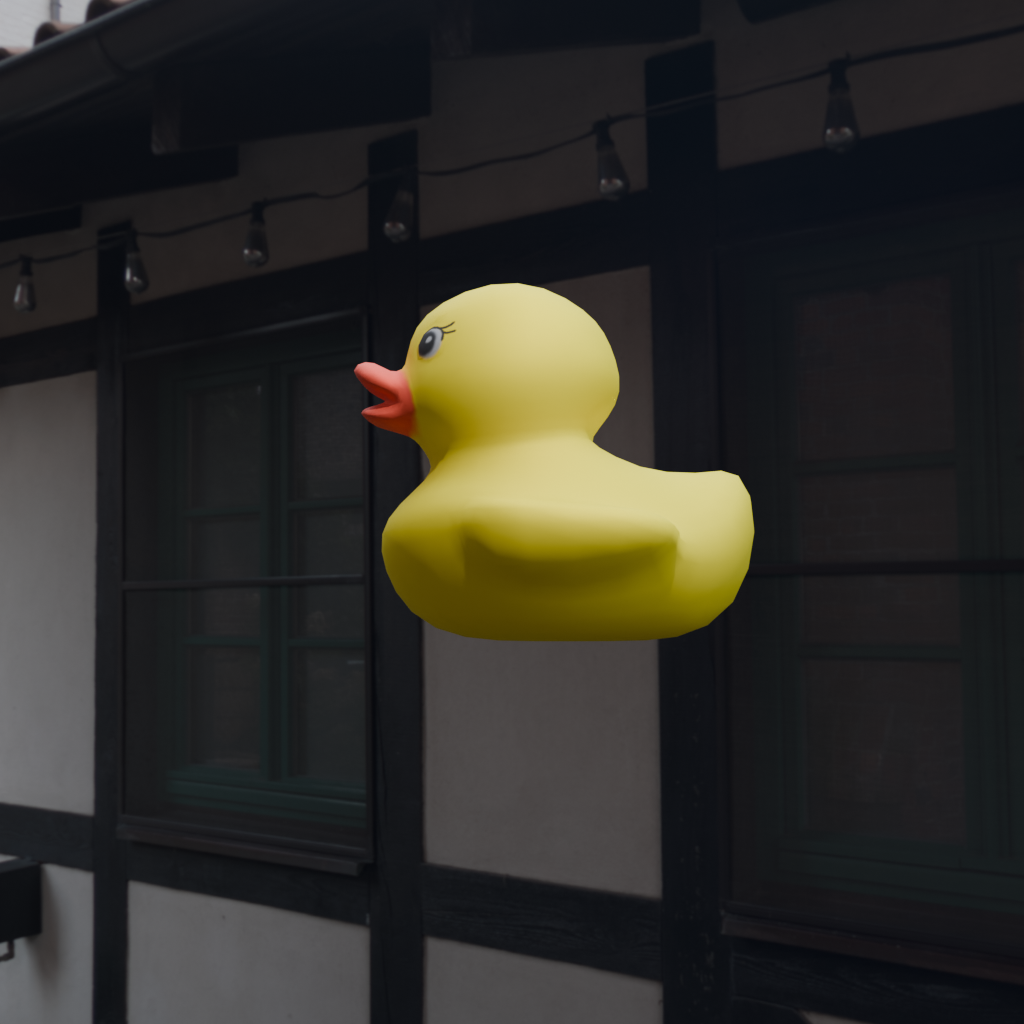
an image of a yellow rubber duck seen from <left> ourtyard with historic red brick buildings.